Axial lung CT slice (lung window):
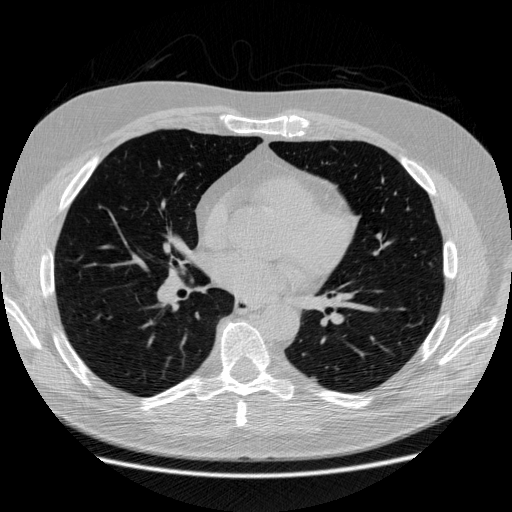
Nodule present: no